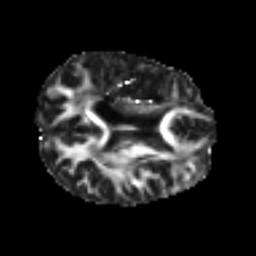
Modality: FA
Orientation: axial
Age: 44
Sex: female
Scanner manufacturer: siemens
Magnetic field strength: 3 T
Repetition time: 4.999 s
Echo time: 0.07946 s